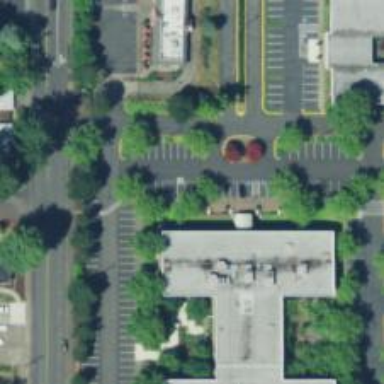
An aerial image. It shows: Parking space.